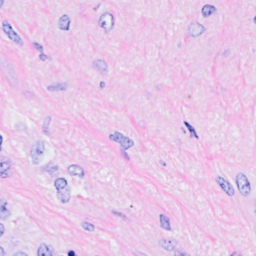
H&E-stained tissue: Breast